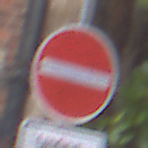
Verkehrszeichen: VerbotDerEinfahrt
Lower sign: BesondereFahrzeugeUndTransportgueter6
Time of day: Midday
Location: Outdoor (Urban)
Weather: Overcast
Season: NotSpecified
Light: Natural